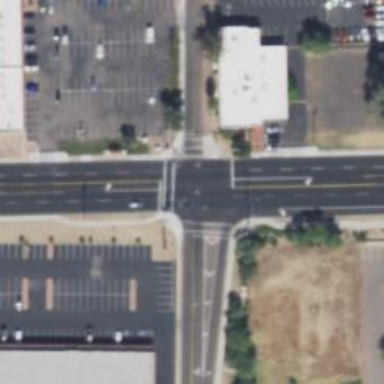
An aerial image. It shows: Solid stop line on the road.